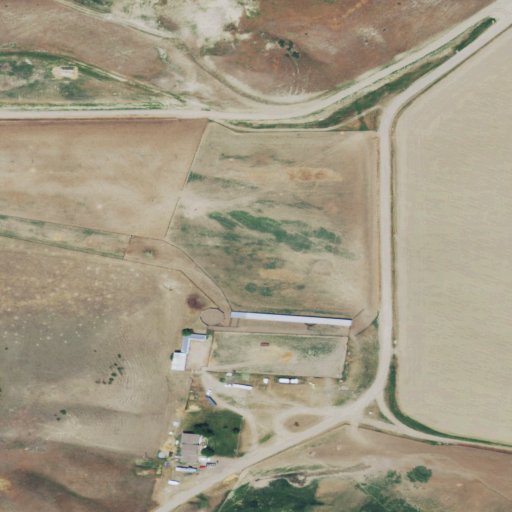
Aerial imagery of valley in Montana named Spring Coulee containing cultivated crops, shrub, grassland, and open development